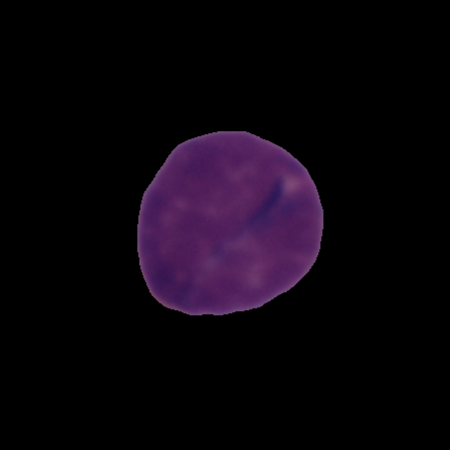
Label: healthy